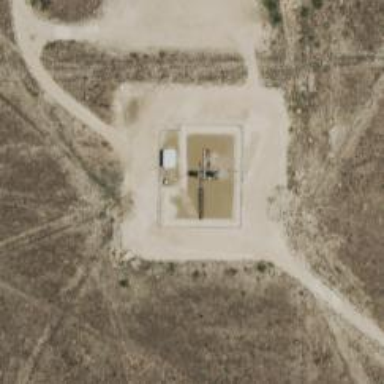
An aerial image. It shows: Petroleum well.